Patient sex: M
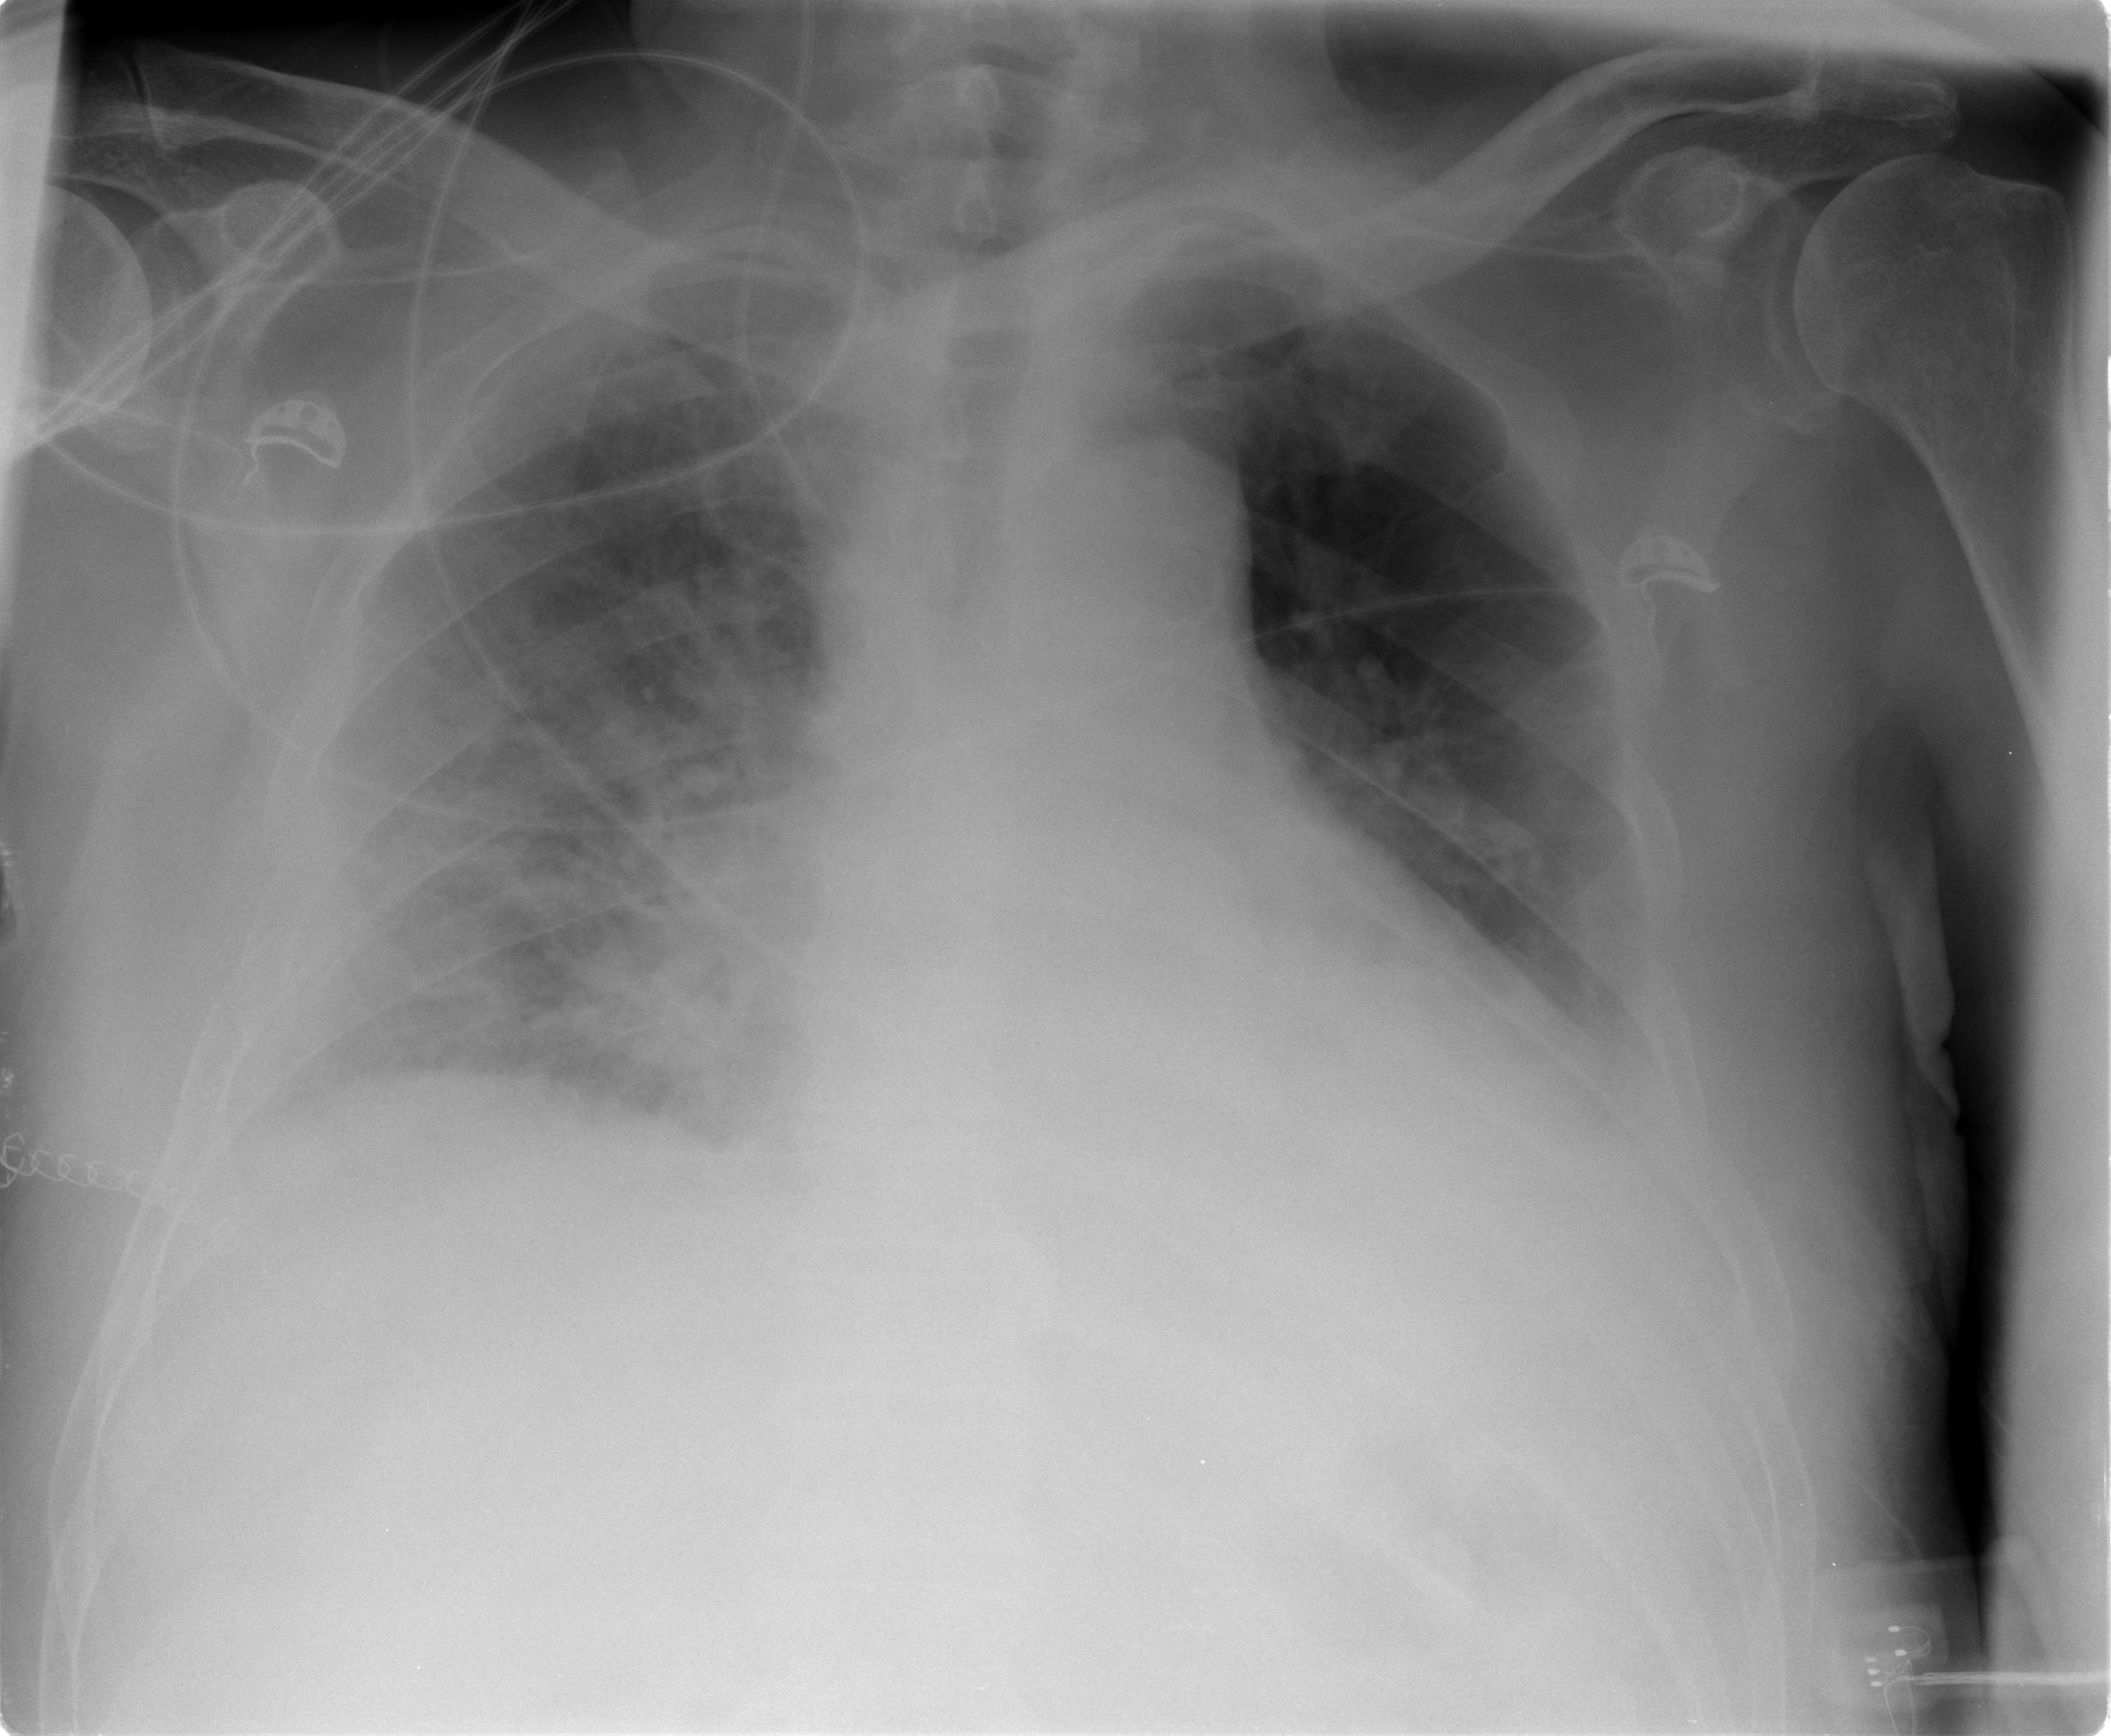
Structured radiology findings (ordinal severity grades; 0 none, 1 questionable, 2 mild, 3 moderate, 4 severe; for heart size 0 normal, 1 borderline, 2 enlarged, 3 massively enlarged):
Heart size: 2
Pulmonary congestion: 0
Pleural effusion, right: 2
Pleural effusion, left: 2
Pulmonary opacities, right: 3
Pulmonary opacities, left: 2
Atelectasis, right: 2
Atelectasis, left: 2